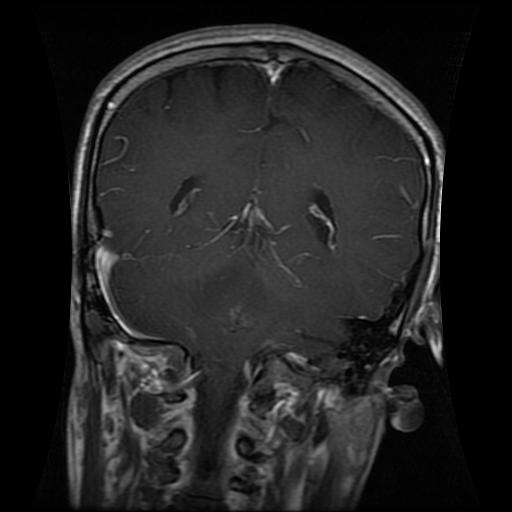
Label: glioma